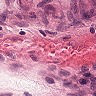
Metastatic tissue present: yes